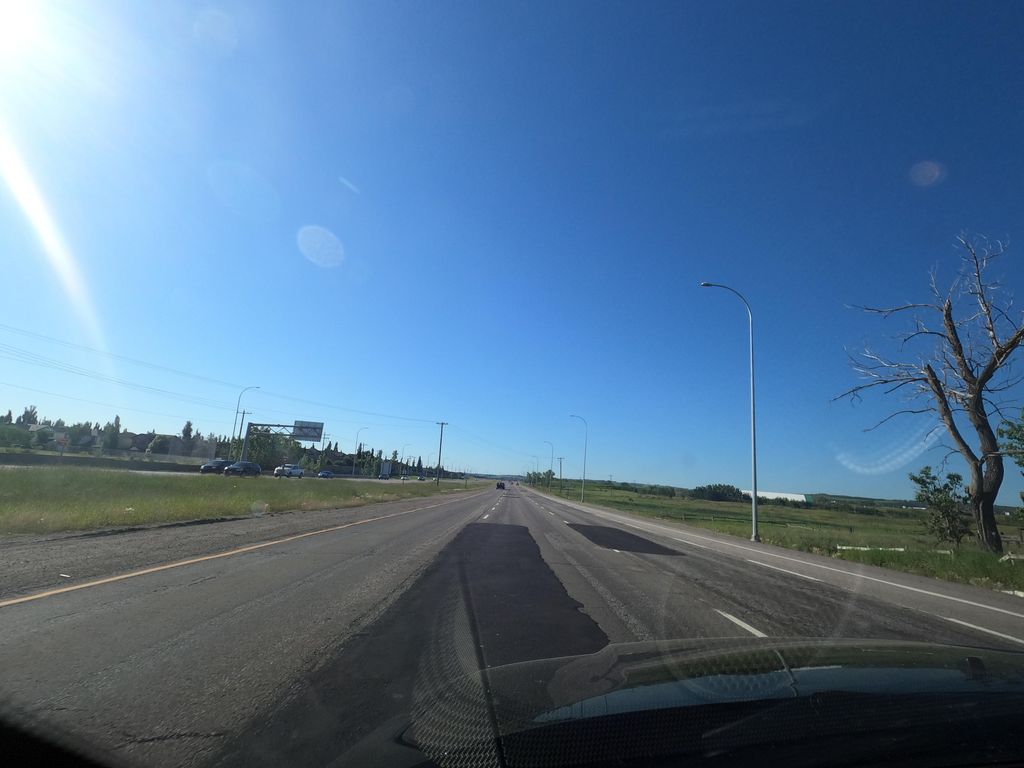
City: calgary